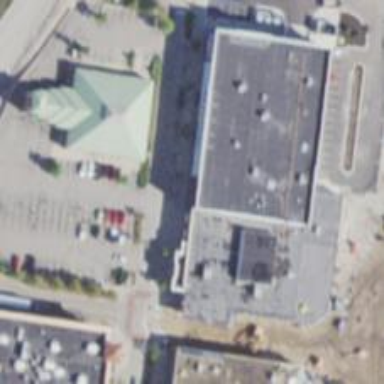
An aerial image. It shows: Retail building.